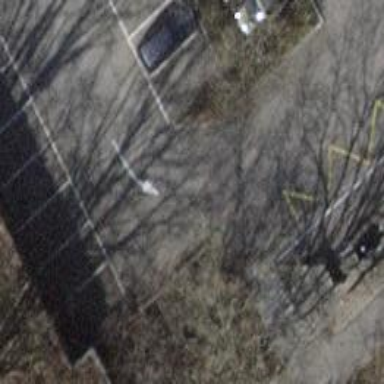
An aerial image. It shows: Asphalt parking aisle road for service vehicles.